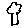
Label: tree